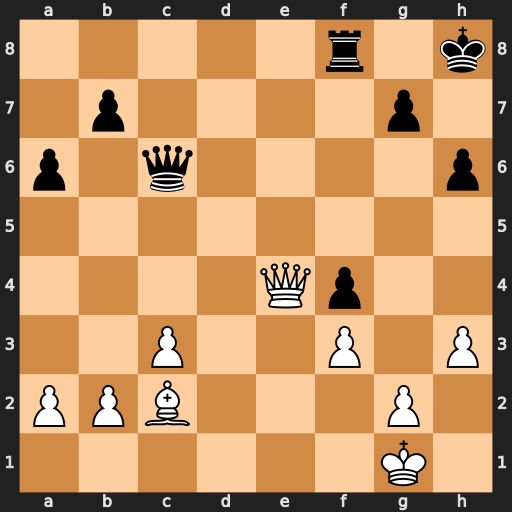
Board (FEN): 5r1k/1p4p1/p1q4p/8/4Qp2/2P2P1P/PPB3P1/6K1
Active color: w
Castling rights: -
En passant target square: -
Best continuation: Qh7#